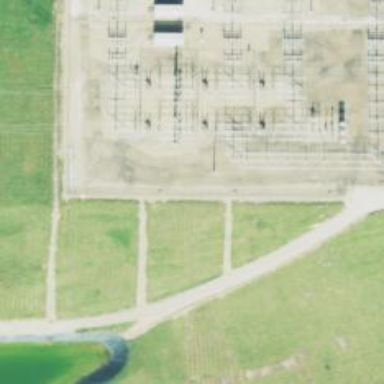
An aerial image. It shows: Switch for power supply.